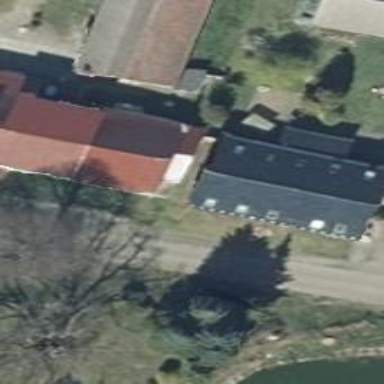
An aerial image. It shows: Black flat-roofed house.